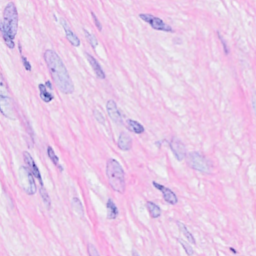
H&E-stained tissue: Breast